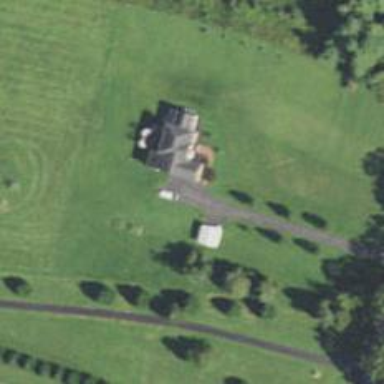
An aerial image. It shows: Driveway.